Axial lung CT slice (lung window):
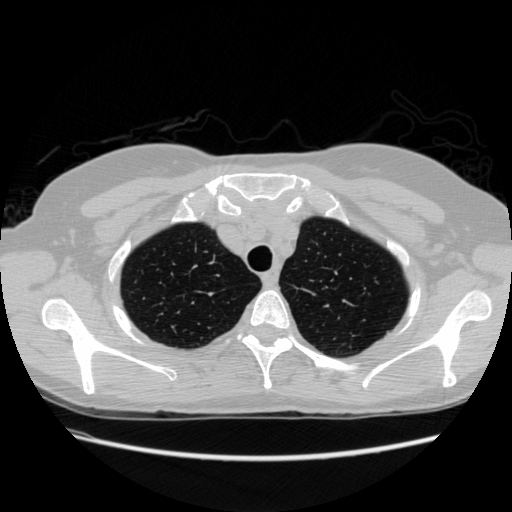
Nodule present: no